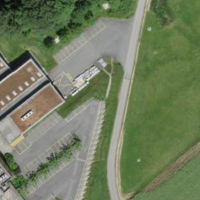
EUNIS habitat code: 55
Species observed at this site:
Prunus padus